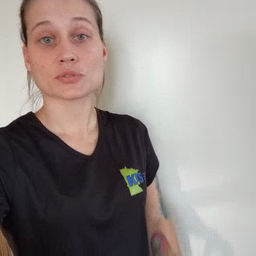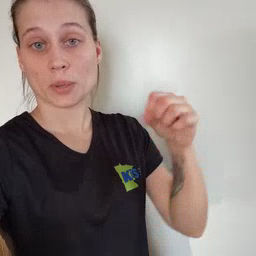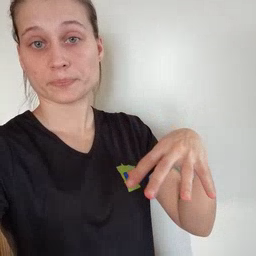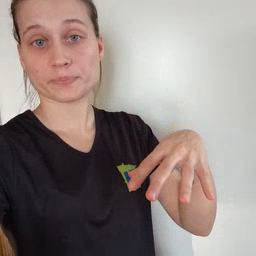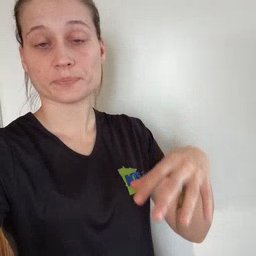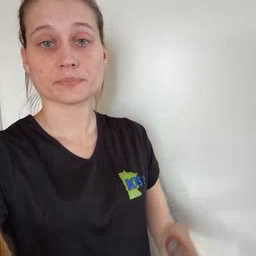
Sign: drop